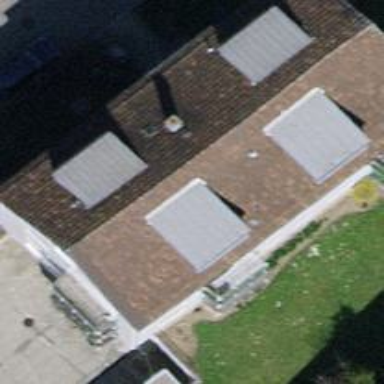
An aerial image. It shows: Building with tile roof.